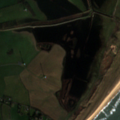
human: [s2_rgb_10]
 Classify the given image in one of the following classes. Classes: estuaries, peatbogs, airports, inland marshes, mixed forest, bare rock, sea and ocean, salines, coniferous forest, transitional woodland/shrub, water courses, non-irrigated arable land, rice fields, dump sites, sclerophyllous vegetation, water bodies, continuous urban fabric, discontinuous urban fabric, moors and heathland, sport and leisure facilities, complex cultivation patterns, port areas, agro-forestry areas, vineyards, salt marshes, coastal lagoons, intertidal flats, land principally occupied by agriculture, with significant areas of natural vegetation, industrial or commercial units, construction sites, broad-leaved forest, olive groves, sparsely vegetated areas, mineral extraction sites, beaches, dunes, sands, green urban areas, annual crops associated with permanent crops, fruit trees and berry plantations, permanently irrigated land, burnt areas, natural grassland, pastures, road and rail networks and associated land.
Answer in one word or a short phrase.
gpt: pastures, beaches, dunes, sands, inland marshes, sea and ocean